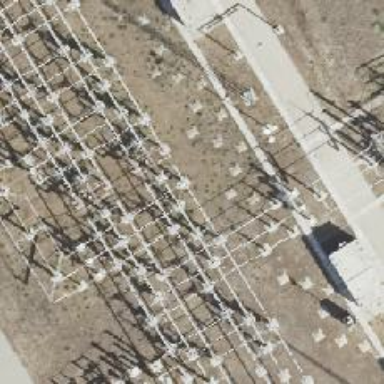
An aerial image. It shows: Power line with three cables configured as busbar.